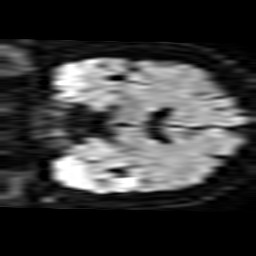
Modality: TRACE
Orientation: coronal
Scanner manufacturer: philips
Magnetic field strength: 1.5 T
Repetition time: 2.971 s
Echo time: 0.06279 s